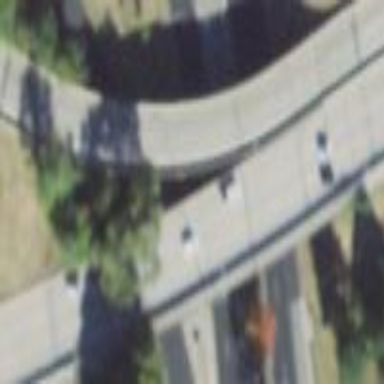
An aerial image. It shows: Man-made bridge.